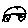
Label: car